Interaction volume radius: 5 \u00c5
Interaction volume height: 20 \u00c5
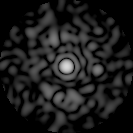
Disorder parameter: 0.8074